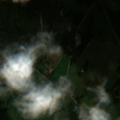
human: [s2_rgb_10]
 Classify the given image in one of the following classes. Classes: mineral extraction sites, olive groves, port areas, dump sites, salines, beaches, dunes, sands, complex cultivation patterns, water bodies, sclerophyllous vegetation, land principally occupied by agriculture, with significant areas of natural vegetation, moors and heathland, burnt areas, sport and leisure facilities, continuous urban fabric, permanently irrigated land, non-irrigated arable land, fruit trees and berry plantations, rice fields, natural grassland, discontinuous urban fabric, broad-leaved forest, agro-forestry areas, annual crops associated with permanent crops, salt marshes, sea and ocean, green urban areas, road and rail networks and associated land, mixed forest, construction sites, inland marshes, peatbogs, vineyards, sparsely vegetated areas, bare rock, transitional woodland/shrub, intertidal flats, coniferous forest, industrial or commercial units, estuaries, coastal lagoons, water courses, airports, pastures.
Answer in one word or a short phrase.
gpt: mineral extraction sites, non-irrigated arable land, land principally occupied by agriculture, with significant areas of natural vegetation, coniferous forest, mixed forest